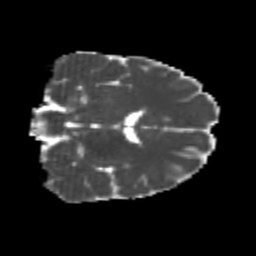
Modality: MD
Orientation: coronal
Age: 22
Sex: male
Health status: healthy
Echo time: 0.074 s